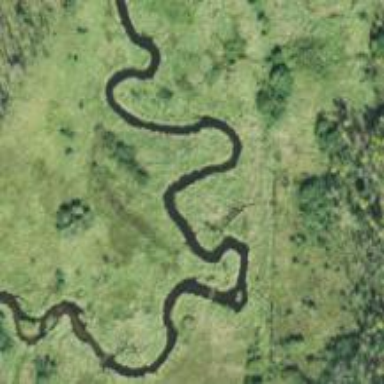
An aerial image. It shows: Beautiful river scene.